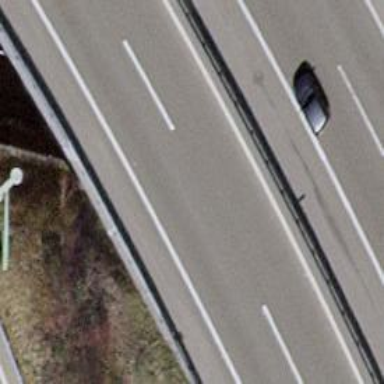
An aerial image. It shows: Motorway bridge with asphalt surface.